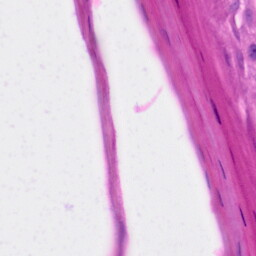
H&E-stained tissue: Skin